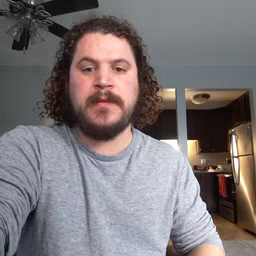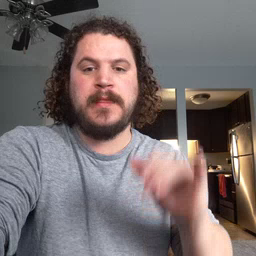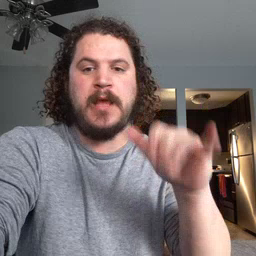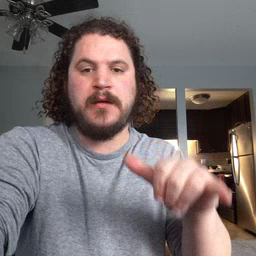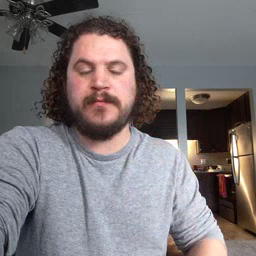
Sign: that